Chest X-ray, PA view. Patient: 47 years old, sex F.
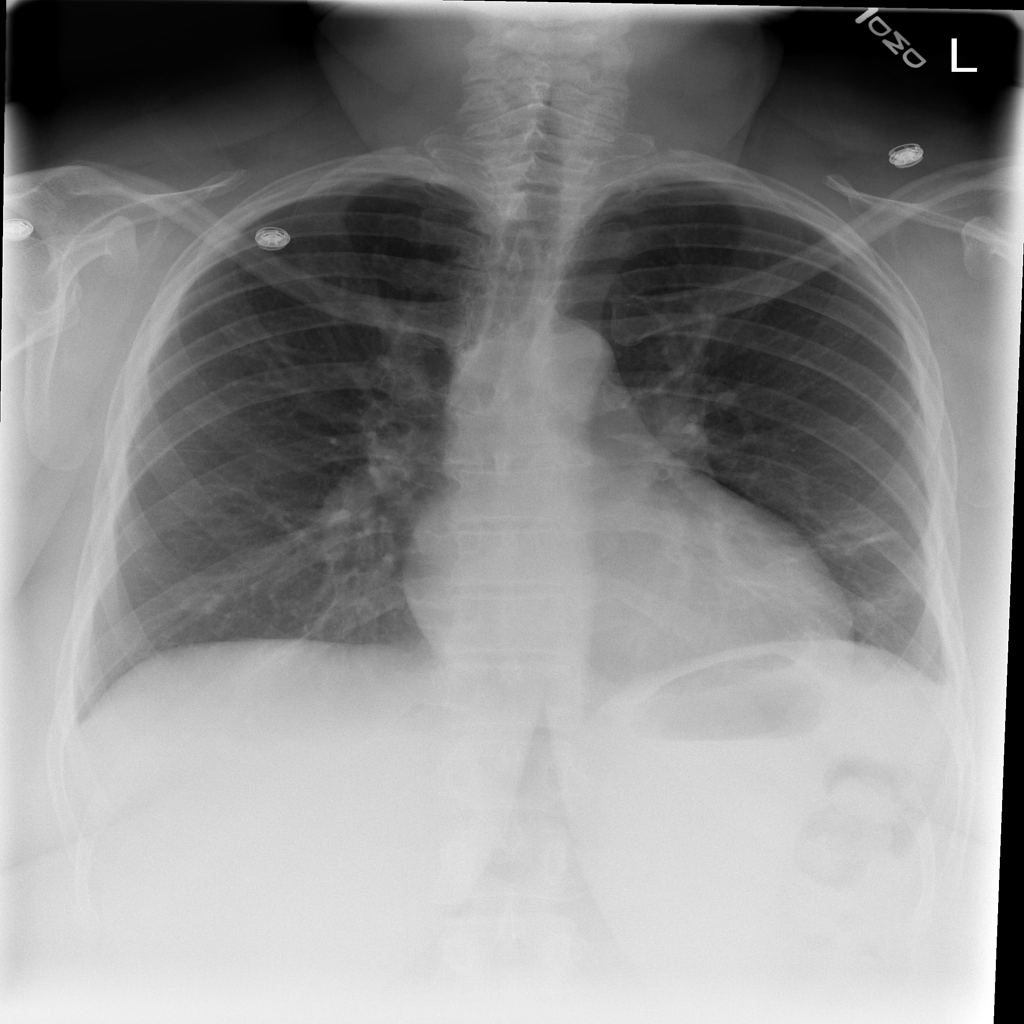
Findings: Atelectasis